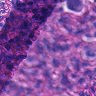
Metastatic tissue present: yes